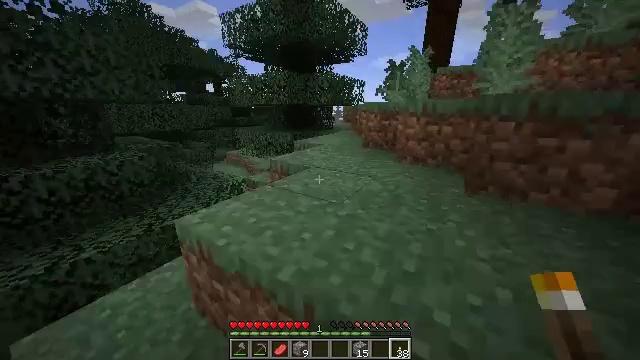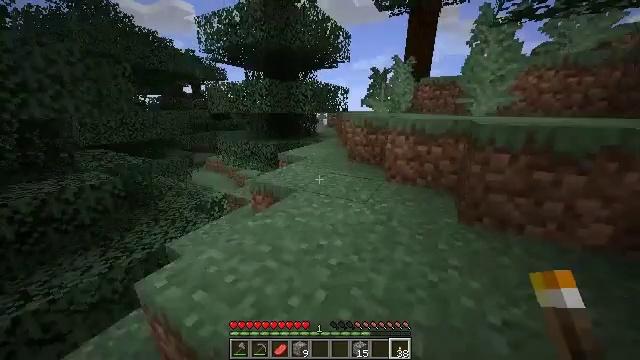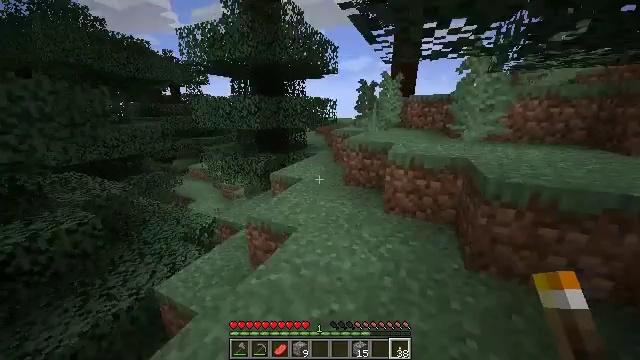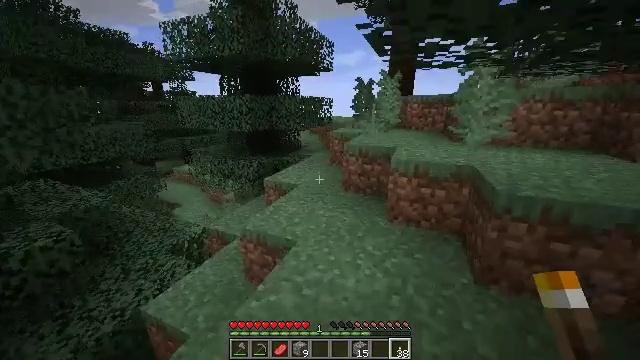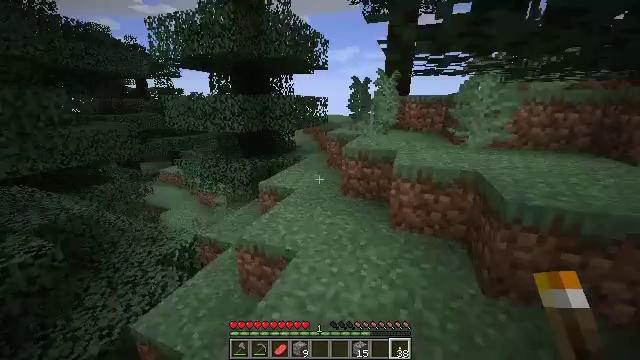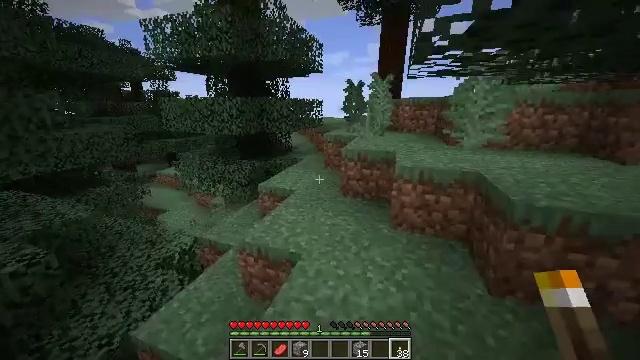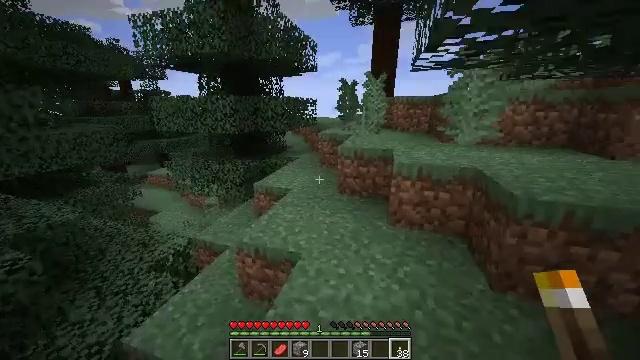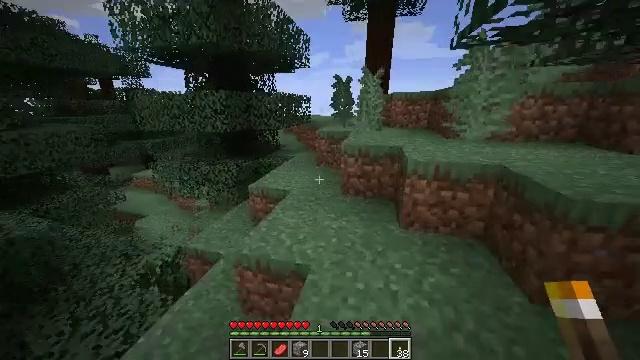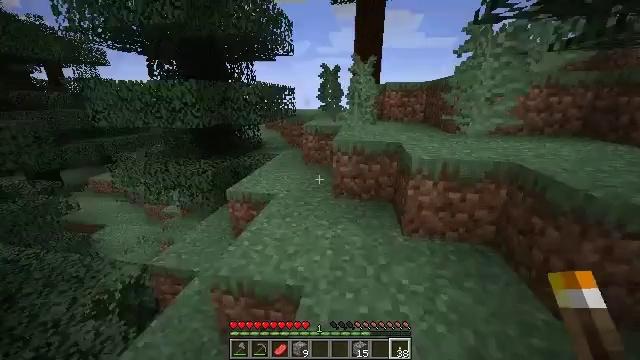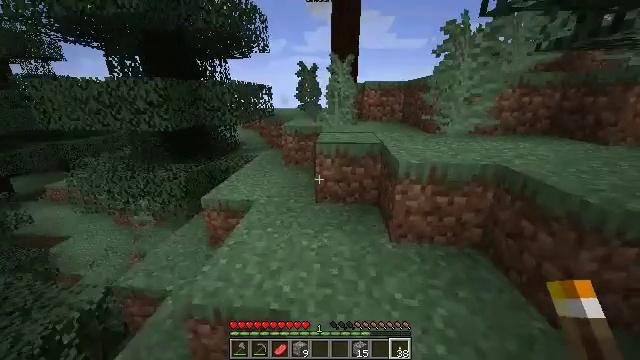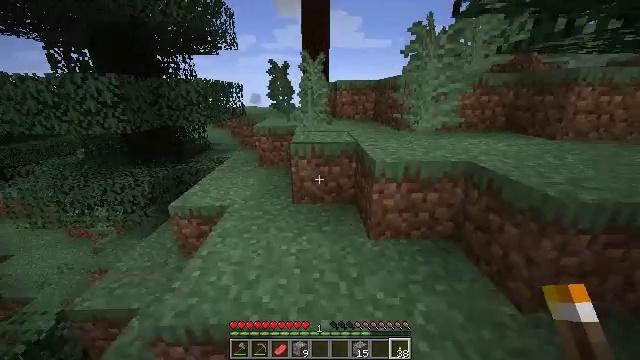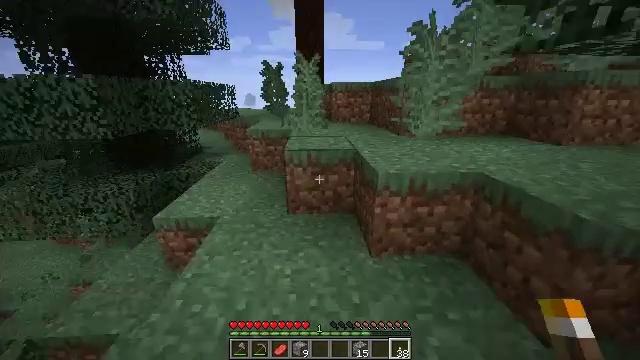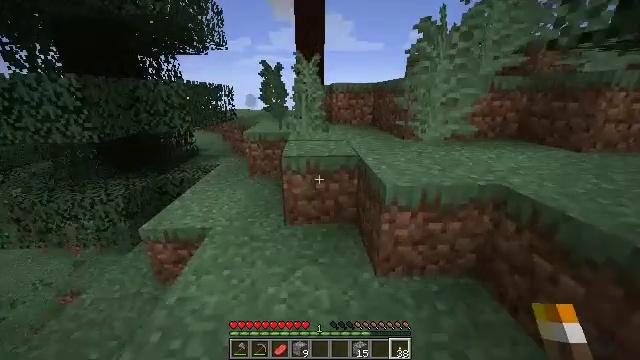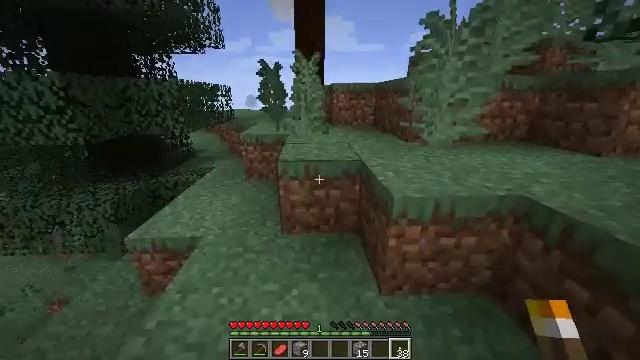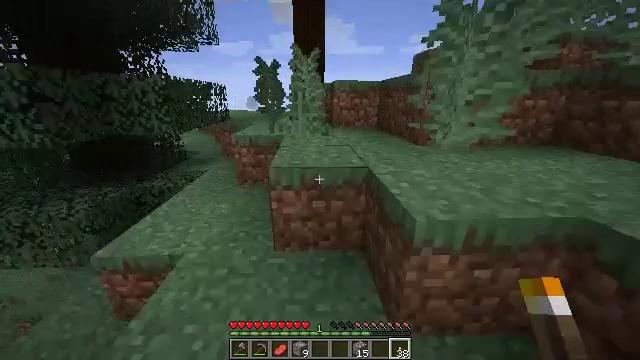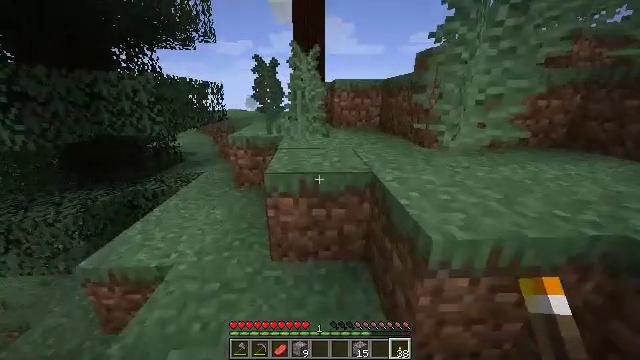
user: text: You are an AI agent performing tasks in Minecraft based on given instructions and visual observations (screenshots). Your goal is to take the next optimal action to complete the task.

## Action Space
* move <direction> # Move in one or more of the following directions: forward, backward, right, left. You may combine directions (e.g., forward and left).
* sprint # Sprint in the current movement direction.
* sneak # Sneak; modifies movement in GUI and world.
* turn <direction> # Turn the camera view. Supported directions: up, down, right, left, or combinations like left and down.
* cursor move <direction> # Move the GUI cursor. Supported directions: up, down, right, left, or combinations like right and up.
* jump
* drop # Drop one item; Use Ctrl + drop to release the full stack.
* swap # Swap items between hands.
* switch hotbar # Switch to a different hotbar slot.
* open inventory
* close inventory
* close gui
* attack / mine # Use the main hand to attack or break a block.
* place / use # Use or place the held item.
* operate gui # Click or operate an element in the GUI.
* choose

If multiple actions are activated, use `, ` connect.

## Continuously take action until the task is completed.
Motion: motion action
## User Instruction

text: Attack the spawner to disable it.
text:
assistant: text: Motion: move forward, sprint, turn right, jump
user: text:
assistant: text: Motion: move forward, sprint, turn right, jump
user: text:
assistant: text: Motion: move forward, sprint, turn right, jump
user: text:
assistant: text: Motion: move forward, sprint, turn right, jump
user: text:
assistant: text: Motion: move forward, sprint, turn right
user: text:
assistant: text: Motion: move forward, sprint, turn right
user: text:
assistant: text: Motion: move forward, sprint, turn right
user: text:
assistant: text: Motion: move forward, sprint, turn right
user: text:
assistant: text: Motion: move forward, sprint, turn right
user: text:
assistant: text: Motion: move forward, sprint, turn right
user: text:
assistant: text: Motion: move forward, sprint, turn right
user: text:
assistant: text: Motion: move forward, sprint
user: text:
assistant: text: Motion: move forward, sprint
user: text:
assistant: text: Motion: move forward, sprint
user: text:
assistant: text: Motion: move forward, sprint
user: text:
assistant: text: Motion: move forward, sprint, jump
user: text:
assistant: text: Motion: move forward, sprint, jump
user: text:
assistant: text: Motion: move forward, sprint, jump
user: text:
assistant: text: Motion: move forward, sprint, jump
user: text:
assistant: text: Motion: move forward, sprint
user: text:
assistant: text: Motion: move forward, sprint
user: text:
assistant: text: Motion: move forward, sprint
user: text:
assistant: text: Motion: move forward, sprint, turn left
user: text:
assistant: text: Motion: move forward, sprint, turn left
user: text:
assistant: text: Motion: move forward, sprint, turn left
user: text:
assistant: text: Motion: move forward, sprint, turn left
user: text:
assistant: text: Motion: move forward, sprint
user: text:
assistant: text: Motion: move forward, sprint, jump
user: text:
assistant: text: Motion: move forward, sprint, turn left, jump
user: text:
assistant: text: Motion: move forward, sprint, turn left and down, jump